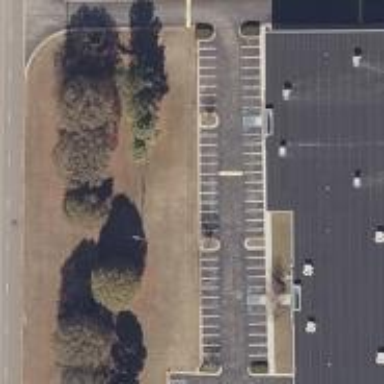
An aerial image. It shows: Parking space is available.